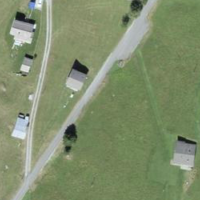
EUNIS habitat code: 26
Species observed at this site:
Plantago media
Stauroderus scalaris
Phyteuma orbiculare